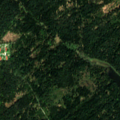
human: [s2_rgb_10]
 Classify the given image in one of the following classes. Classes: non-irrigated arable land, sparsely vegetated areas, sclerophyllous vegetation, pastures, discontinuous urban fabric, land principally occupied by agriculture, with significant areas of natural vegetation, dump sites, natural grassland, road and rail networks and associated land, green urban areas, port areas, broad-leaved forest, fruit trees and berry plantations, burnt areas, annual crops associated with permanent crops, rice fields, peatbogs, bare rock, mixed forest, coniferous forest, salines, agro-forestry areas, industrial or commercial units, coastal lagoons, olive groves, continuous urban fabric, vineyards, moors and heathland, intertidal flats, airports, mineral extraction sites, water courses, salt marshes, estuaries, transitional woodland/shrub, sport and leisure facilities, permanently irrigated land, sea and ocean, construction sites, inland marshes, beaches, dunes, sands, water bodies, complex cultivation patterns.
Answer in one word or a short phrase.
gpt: complex cultivation patterns, coniferous forest